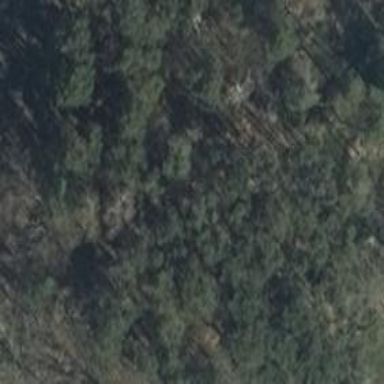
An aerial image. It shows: Forest area.